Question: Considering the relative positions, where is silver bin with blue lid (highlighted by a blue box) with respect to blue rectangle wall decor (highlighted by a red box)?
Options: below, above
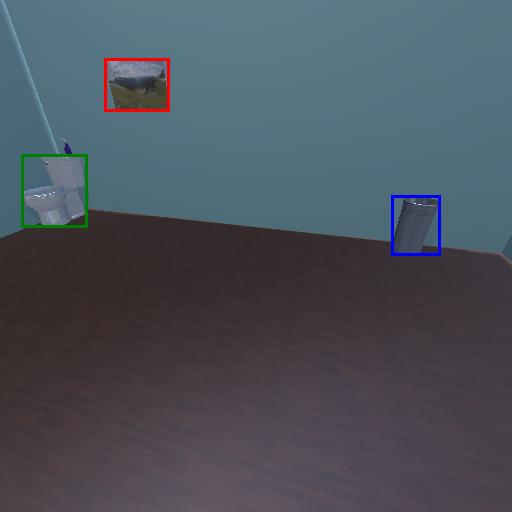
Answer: below